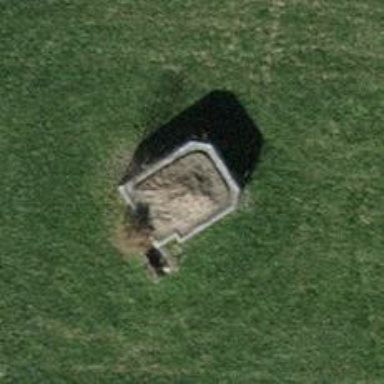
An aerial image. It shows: Military bunker.